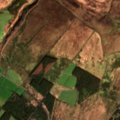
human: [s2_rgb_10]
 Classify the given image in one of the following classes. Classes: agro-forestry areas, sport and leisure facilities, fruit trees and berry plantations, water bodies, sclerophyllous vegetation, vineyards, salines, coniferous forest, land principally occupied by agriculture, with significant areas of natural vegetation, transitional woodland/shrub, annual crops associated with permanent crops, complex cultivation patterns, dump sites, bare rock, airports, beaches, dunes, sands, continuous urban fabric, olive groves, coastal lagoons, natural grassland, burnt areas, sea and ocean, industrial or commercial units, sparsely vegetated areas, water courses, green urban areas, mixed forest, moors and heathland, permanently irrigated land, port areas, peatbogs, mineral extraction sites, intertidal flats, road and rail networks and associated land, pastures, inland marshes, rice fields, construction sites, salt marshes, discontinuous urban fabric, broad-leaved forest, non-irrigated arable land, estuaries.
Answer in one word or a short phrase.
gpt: pastures, broad-leaved forest, coniferous forest, natural grassland, moors and heathland, peatbogs